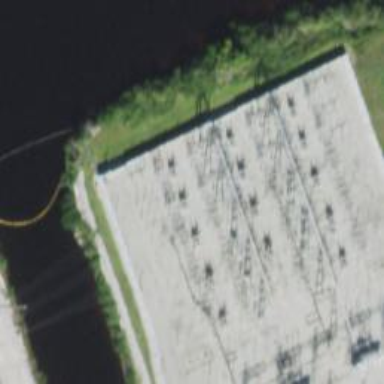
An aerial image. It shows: Switch used for power control.